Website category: university
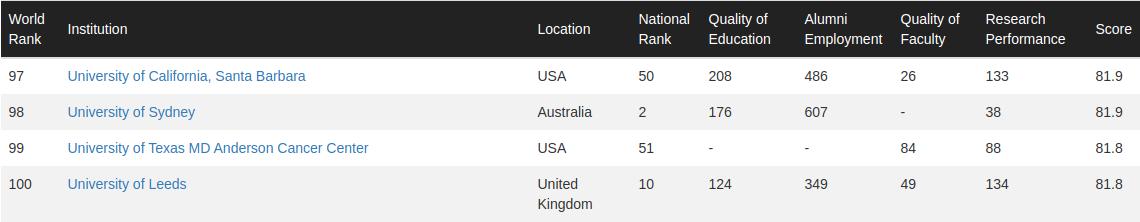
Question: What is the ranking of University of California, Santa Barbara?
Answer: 97

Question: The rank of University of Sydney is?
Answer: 98

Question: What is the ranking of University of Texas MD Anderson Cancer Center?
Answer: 99

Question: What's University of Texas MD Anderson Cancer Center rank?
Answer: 99

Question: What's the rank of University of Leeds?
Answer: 100

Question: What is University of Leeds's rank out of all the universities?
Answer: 100

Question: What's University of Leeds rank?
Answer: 100

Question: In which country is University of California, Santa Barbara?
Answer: USA

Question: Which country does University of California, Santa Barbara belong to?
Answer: USA

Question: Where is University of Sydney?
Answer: Australia

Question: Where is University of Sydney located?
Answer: Australia

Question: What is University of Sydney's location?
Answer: Australia

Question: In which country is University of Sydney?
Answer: Australia

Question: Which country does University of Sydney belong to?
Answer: Australia

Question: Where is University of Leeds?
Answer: United Kingdom

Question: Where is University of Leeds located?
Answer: United Kingdom

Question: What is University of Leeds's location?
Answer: United Kingdom

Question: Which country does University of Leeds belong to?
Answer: United Kingdom

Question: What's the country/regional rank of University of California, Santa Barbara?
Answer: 50

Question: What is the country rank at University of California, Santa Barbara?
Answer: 50

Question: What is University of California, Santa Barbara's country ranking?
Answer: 50

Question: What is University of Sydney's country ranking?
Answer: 2

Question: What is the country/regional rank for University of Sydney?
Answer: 2

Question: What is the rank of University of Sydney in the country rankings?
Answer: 2

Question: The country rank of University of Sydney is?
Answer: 2

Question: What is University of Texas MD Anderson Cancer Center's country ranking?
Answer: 51

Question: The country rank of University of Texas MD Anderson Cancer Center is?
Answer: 51

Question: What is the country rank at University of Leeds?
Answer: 10

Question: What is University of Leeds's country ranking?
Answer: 10

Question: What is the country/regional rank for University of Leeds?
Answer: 10

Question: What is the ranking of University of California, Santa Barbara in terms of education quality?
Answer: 208

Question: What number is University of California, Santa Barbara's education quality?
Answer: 208

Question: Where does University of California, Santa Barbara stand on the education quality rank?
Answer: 208

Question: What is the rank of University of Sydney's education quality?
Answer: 176

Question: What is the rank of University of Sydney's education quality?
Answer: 176

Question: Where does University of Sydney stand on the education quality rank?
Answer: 176

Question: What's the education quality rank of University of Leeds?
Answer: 124

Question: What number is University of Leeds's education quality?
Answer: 124

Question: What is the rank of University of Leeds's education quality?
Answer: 124

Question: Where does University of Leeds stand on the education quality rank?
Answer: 124

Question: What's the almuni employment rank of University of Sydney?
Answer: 607

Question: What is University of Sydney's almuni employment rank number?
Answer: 607

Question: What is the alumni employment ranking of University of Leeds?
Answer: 349

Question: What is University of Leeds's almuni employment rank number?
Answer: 349

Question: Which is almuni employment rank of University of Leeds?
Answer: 349

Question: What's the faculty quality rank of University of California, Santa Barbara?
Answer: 26

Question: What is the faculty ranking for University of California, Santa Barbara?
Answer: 26

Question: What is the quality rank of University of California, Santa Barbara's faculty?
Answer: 26

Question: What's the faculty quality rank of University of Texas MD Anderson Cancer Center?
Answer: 84

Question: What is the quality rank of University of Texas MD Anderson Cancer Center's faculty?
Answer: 84

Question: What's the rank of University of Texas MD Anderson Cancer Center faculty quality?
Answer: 84

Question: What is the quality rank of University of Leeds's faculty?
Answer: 49

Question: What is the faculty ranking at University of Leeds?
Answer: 49

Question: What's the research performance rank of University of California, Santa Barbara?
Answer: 133

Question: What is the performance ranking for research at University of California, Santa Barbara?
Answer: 133

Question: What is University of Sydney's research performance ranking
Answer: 38

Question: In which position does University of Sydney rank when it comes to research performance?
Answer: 38

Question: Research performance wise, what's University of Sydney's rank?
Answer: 38

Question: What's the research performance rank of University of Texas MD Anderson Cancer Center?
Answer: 88

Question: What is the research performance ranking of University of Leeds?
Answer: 134

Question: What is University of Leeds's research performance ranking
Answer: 134

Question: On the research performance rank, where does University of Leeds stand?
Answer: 134

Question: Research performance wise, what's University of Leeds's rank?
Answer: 134

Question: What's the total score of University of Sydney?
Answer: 81.9